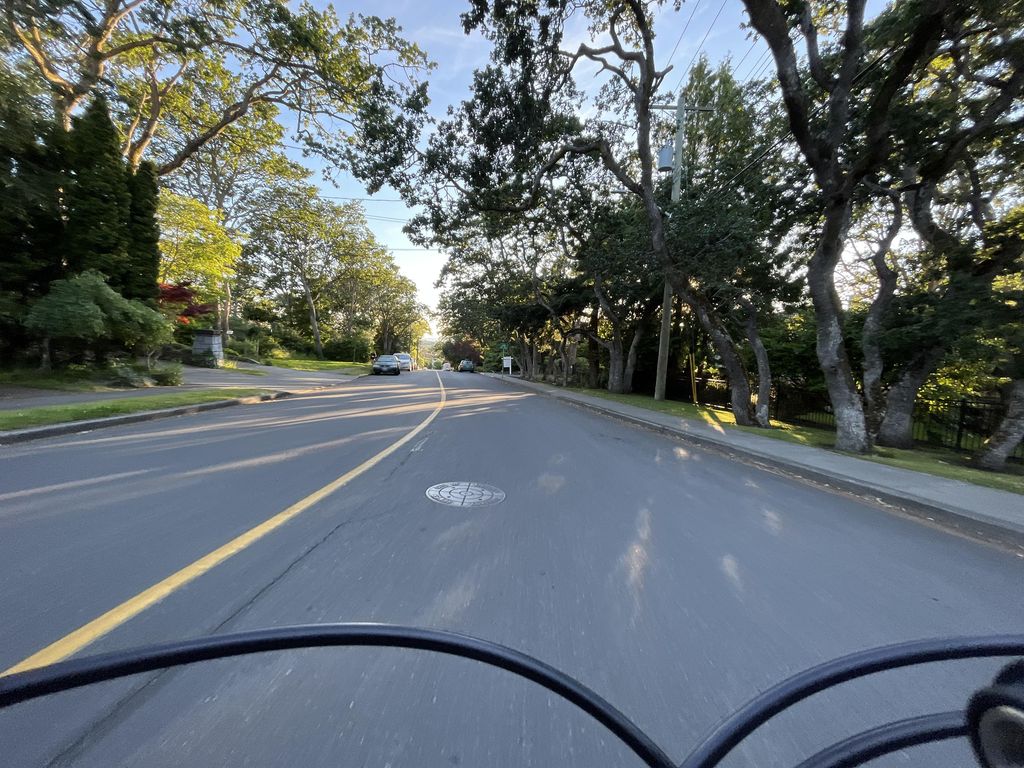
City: victoria